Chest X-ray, PA view. Patient: 64 years old, sex M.
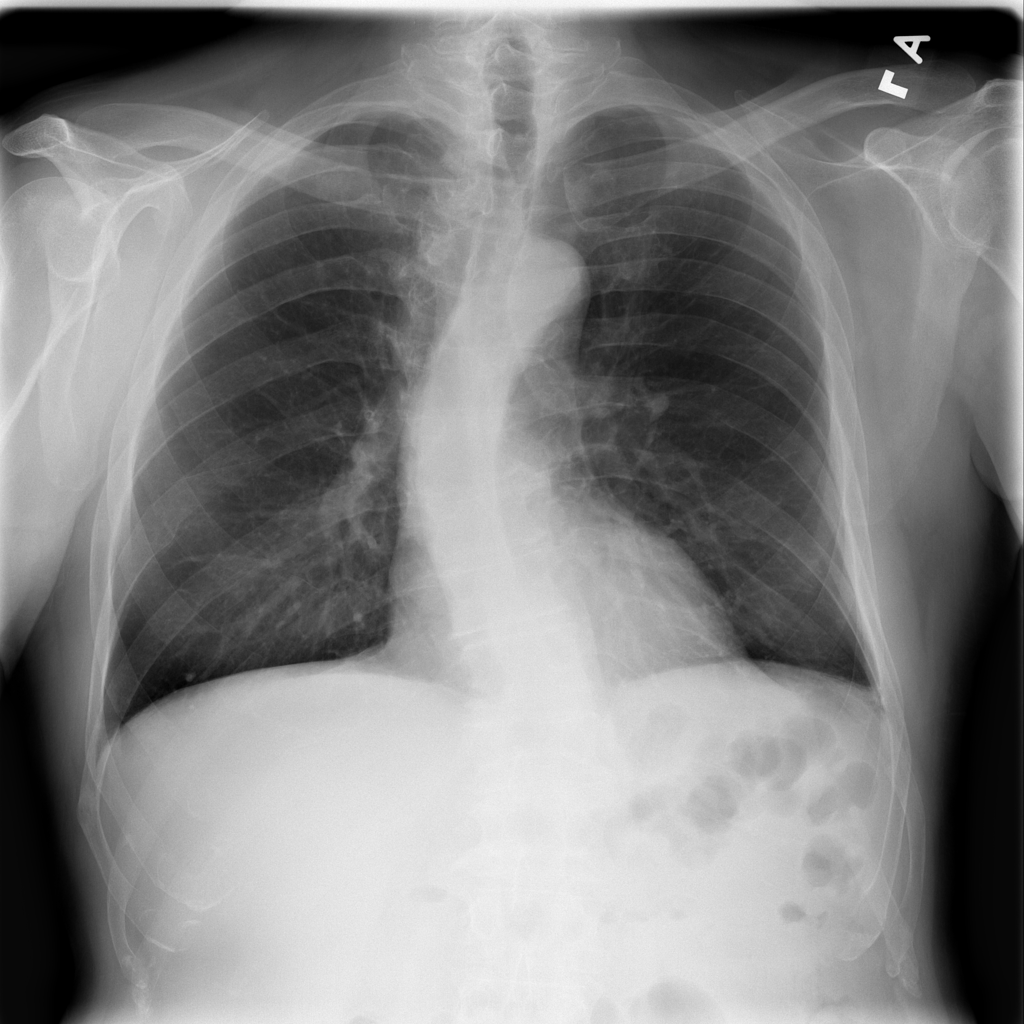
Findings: No Finding